Field crop: maize
Growth stage: 2
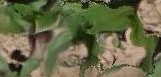
Species: maize